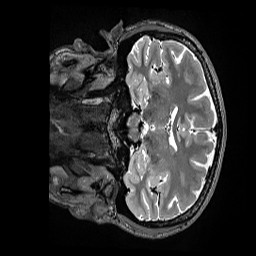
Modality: T2w
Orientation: coronal
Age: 31
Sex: female
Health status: ill
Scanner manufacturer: siemens
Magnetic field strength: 3 T
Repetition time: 3.2 s
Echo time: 0.564 s